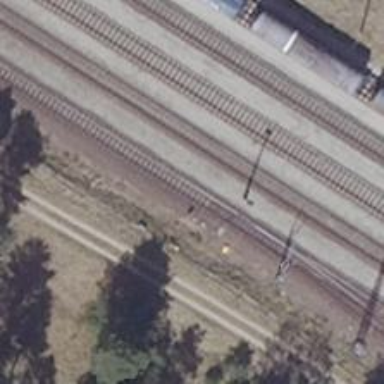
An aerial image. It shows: Railway signal.